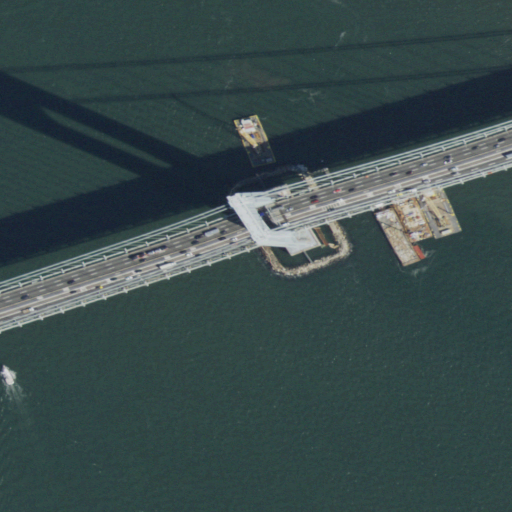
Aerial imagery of bar in New York named Hendricks Reef containing open water, open development, high intensity development, medium intensity development, and low intensity development